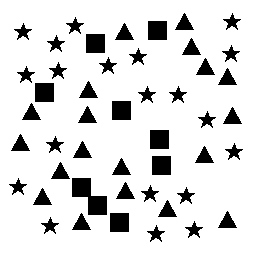
Squares: 9
Triangles: 19
Stars: 20
Total shapes: 48